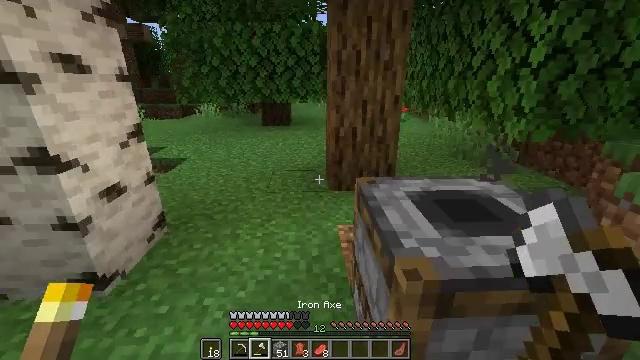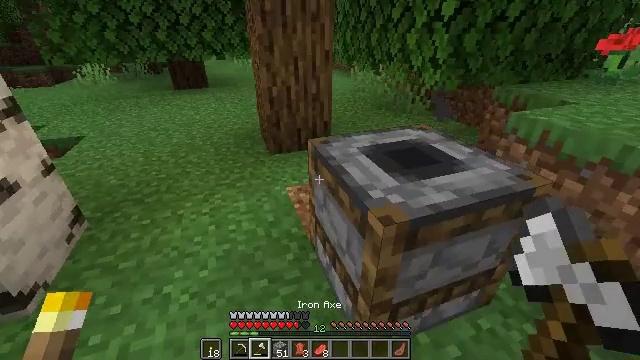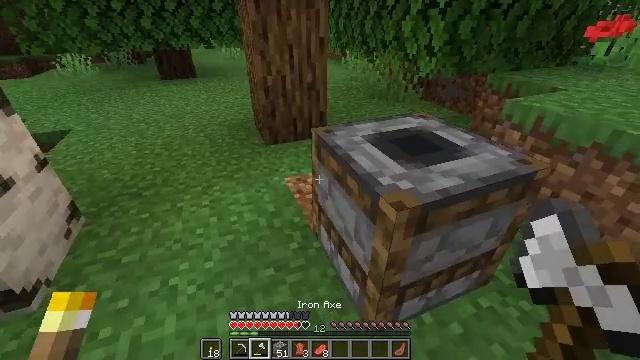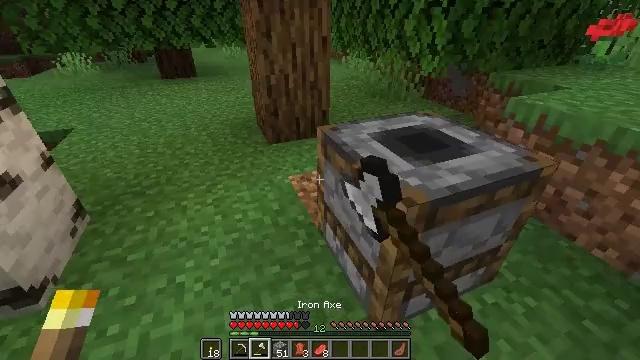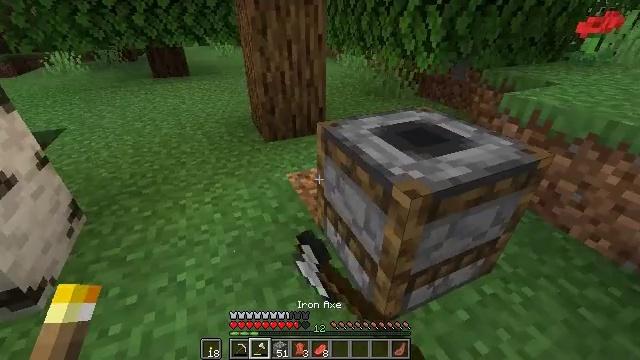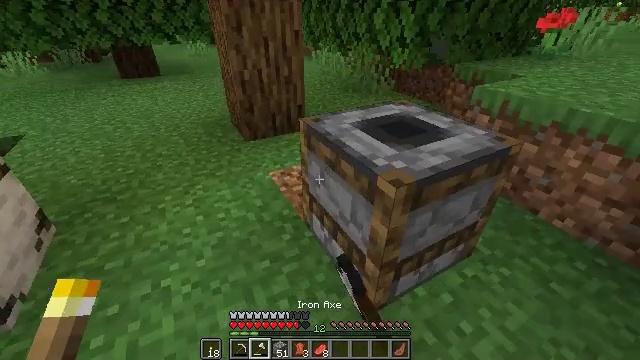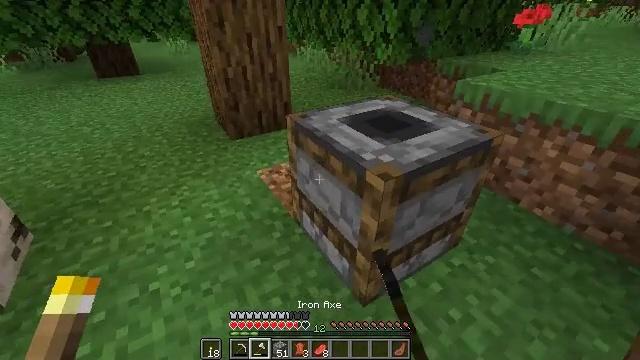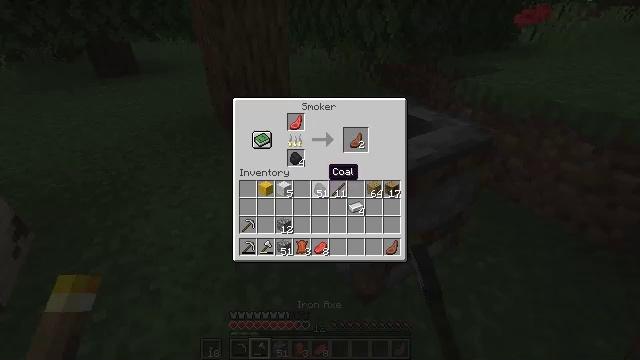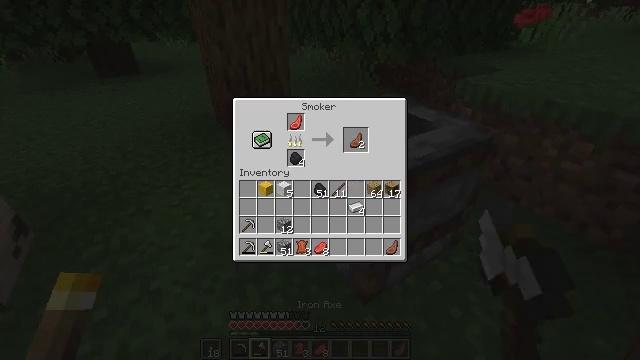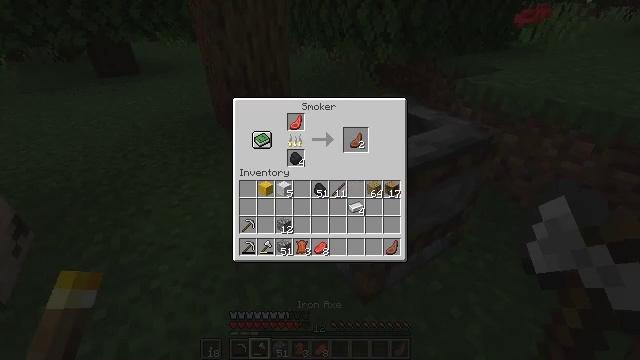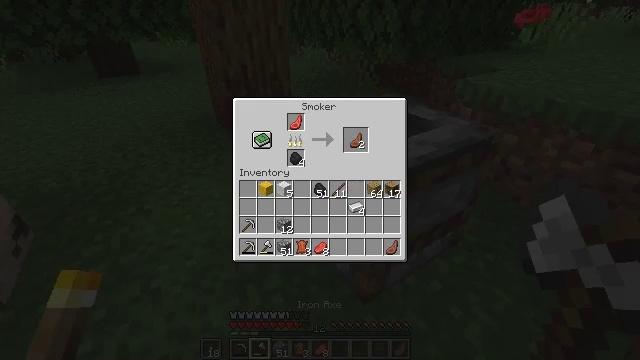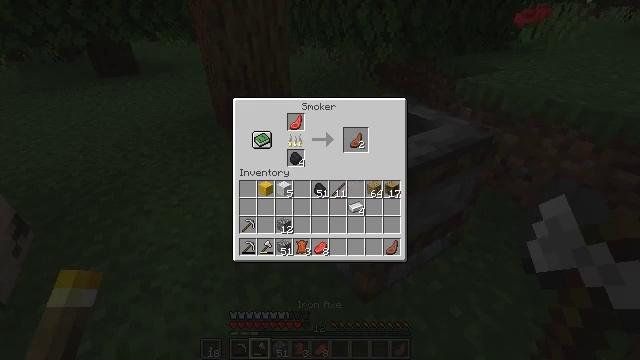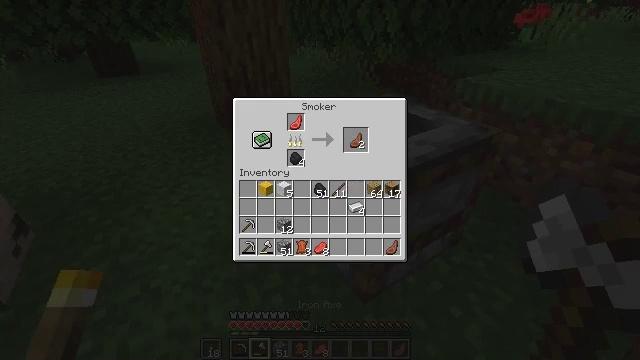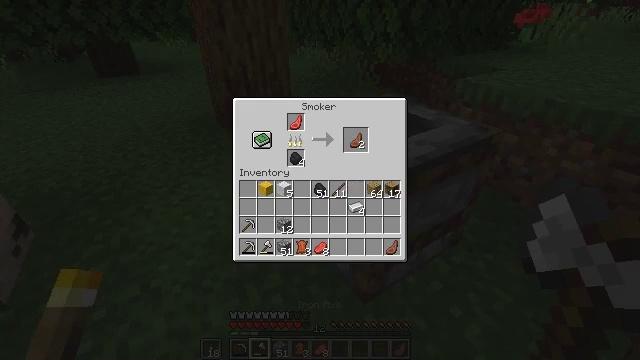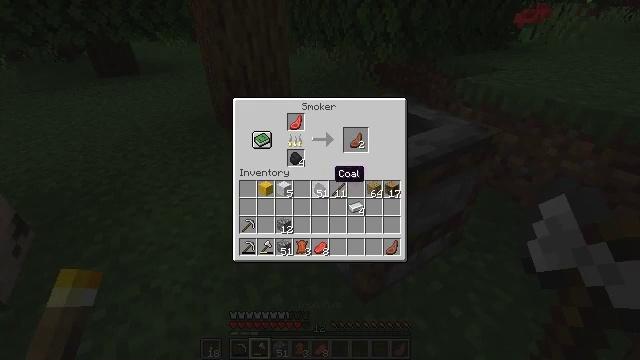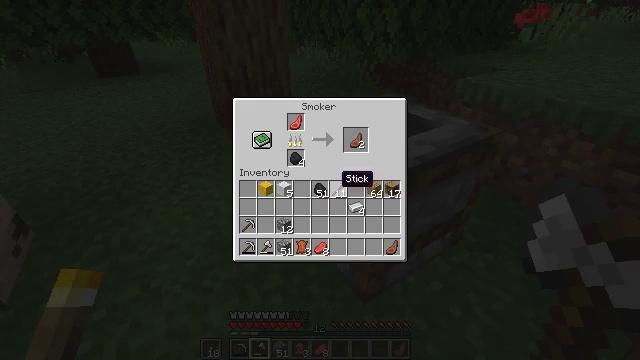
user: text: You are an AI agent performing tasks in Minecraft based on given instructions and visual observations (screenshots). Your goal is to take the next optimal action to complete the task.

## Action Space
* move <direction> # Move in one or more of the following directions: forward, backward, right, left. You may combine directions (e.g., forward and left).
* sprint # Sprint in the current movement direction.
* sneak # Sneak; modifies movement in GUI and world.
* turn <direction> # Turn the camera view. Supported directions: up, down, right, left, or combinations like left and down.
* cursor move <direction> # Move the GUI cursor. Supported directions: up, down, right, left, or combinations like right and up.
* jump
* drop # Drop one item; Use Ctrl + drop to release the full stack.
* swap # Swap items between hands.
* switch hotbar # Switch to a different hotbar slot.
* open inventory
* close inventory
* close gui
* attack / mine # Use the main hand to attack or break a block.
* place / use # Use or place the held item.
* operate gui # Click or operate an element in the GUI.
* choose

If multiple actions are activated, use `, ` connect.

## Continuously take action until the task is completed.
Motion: motion action
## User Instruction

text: Craft cooked mutton using raw mutton and a heat source.
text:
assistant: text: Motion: move left, turn right and down
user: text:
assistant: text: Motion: turn right and down, use / place
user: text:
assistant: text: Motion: use / place
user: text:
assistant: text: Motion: turn right, use / place
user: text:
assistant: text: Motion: turn right
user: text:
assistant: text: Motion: turn right
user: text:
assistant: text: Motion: open gui
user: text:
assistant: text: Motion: no_op
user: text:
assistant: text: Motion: no_op
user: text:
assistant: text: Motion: no_op
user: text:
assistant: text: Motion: no_op
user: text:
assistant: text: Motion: sneak
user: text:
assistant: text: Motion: sneak
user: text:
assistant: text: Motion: sneak
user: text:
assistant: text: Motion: sneak, cursor move right
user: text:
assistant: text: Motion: sneak, cursor move right and up
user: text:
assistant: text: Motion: sneak, cursor move right and up
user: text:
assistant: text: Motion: sneak, cursor move up
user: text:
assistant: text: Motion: sneak
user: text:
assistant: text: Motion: sneak
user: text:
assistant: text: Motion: sneak
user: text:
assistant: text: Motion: sneak
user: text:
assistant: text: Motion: sneak
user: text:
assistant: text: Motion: sneak
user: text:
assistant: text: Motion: sneak
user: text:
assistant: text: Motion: sneak
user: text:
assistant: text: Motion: sneak
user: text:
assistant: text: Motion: sneak
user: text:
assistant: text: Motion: sneak
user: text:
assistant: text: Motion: sneak